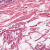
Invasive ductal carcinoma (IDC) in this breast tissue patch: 0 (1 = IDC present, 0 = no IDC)